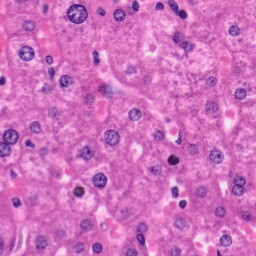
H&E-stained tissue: Liver